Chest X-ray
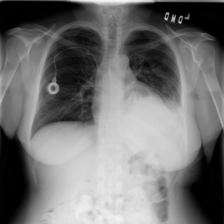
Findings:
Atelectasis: positive
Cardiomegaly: negative
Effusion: positive
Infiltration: negative
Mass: negative
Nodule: negative
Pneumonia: negative
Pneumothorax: negative
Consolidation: positive
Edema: negative
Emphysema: negative
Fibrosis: negative
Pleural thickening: negative
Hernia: negative